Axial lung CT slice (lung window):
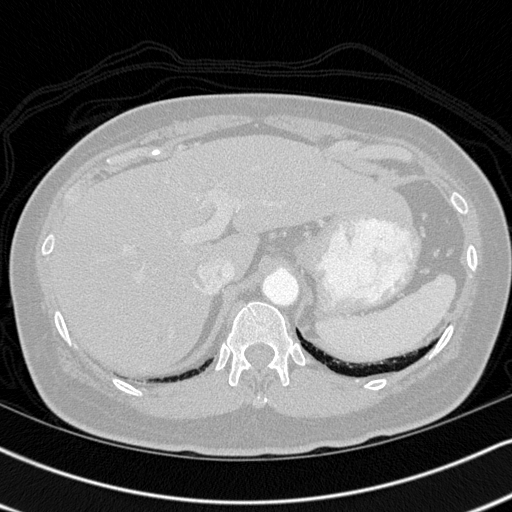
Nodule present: no